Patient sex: F
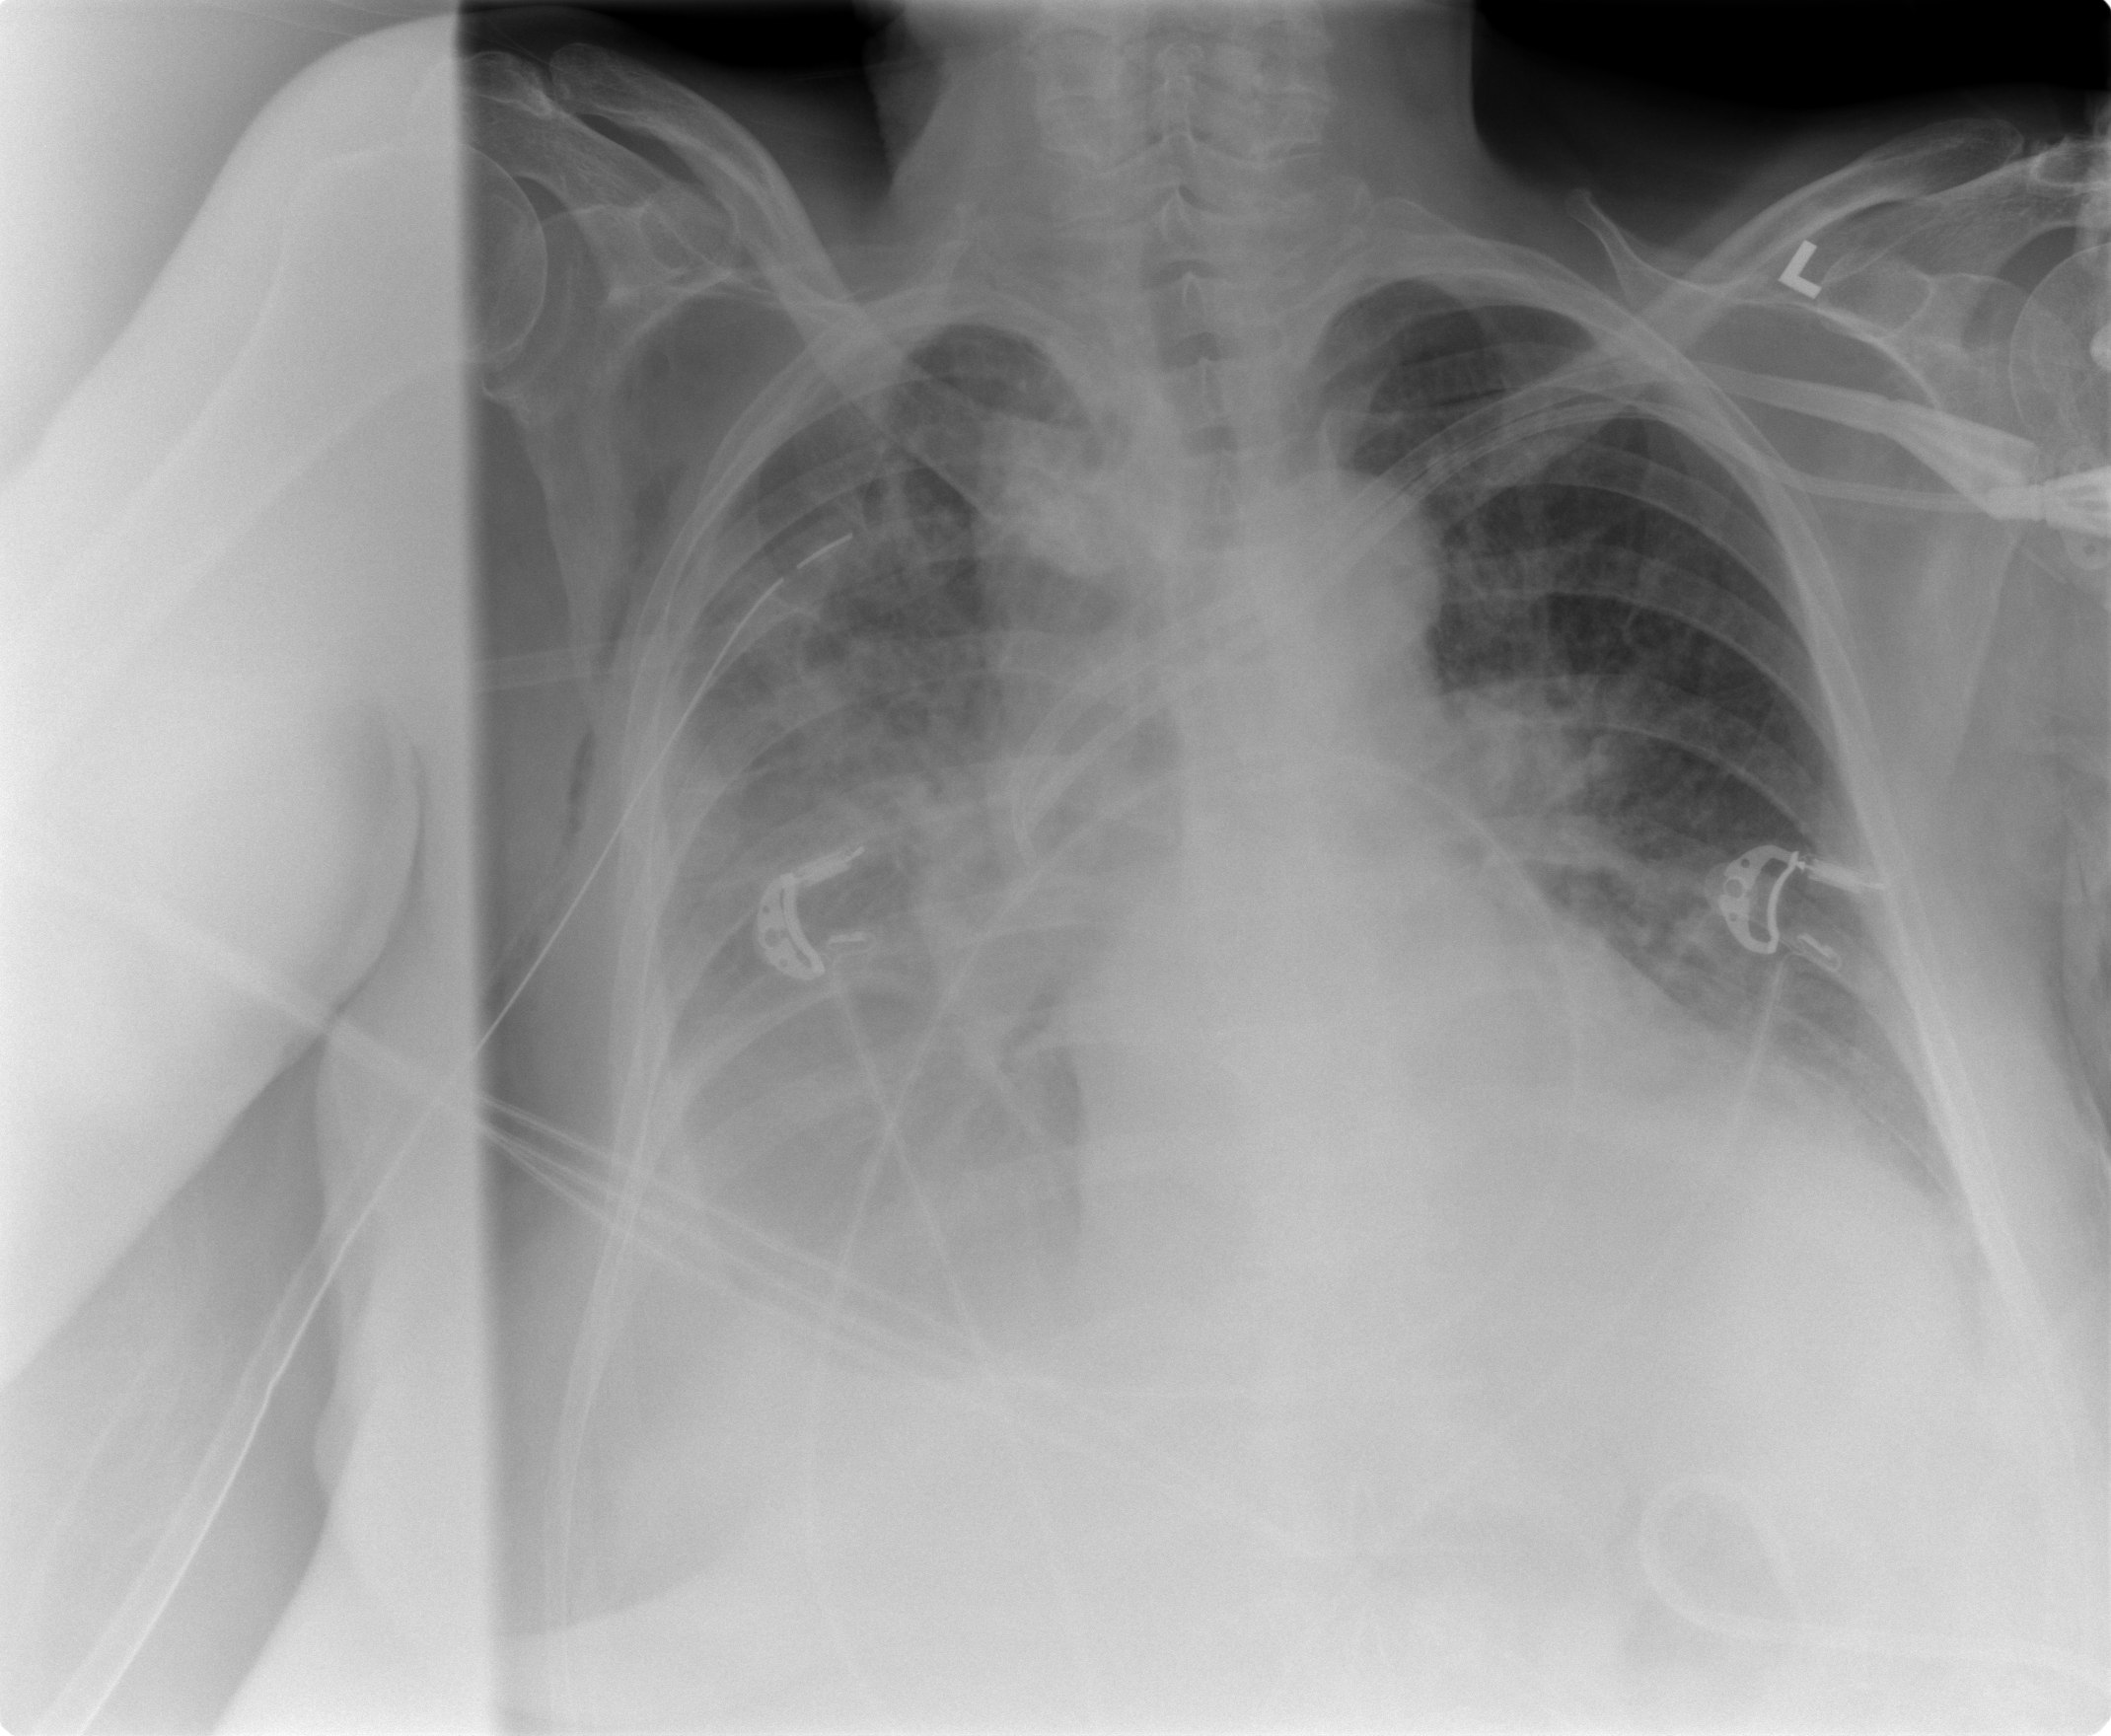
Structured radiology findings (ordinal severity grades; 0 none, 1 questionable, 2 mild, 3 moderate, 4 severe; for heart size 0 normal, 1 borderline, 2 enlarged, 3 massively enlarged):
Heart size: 2
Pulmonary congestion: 1
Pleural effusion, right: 2
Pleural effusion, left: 2
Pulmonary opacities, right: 2
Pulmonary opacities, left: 1
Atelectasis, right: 2
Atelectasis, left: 1